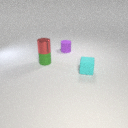
small green rubber cylinder in front of small purple rubber cylinder